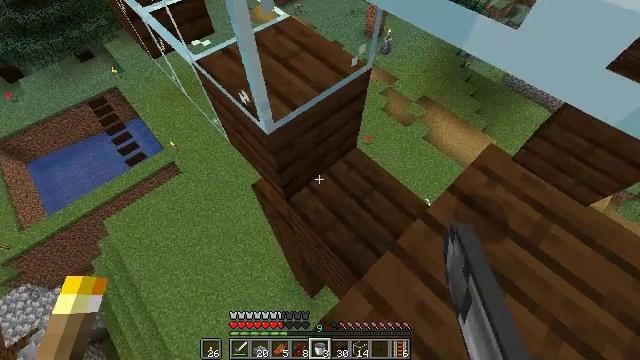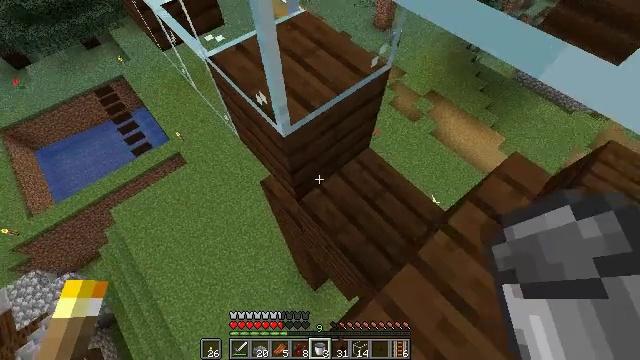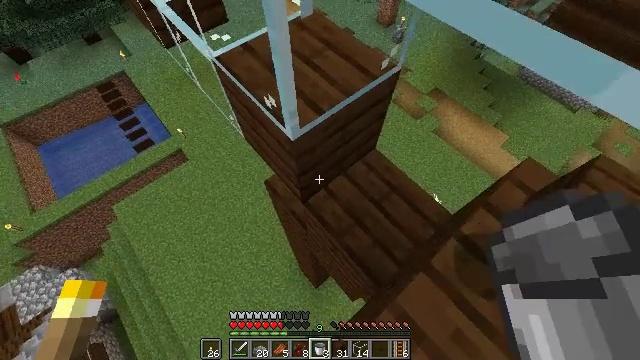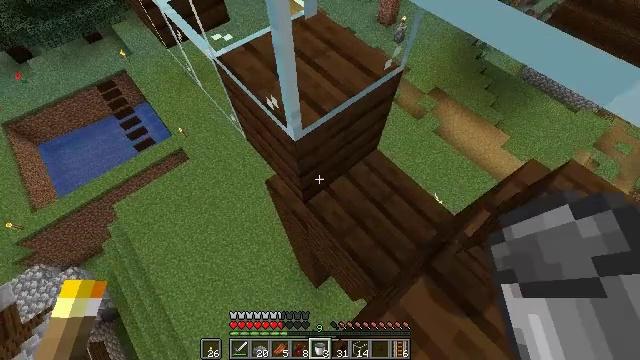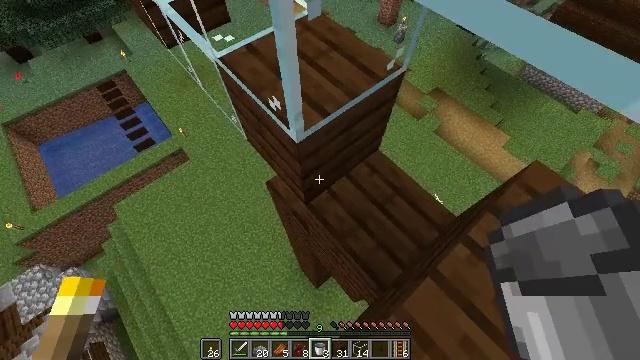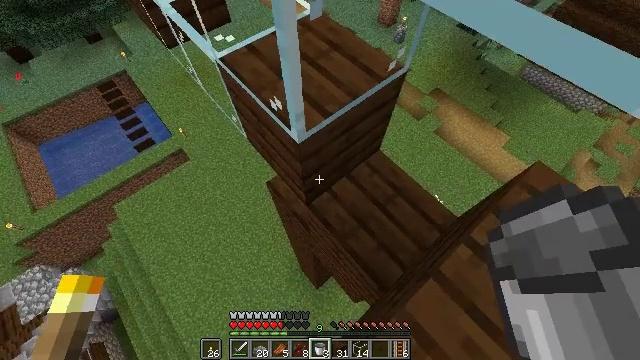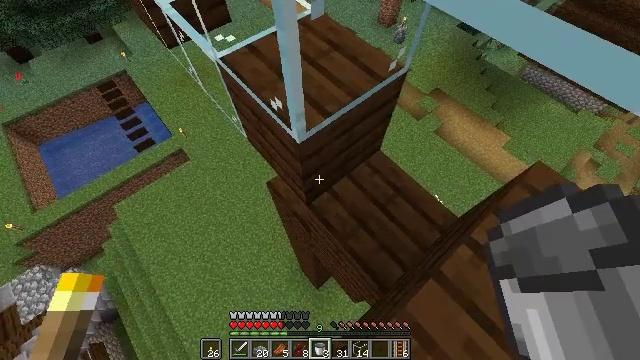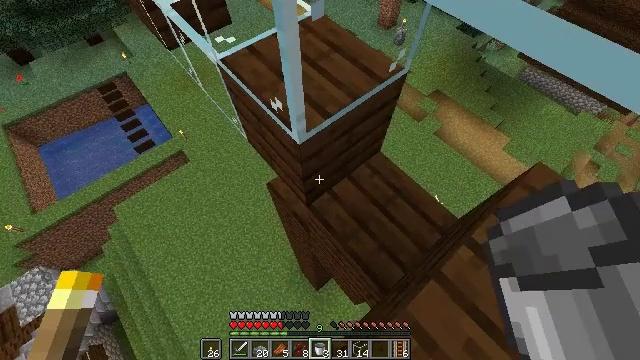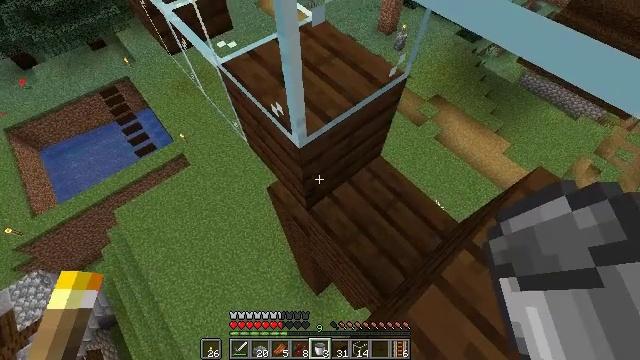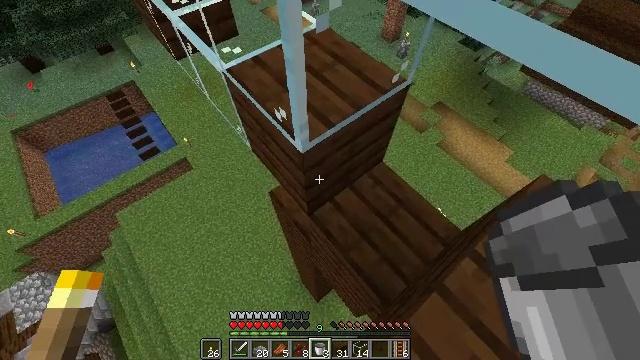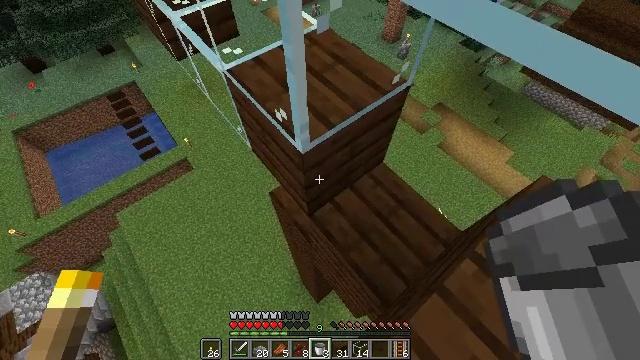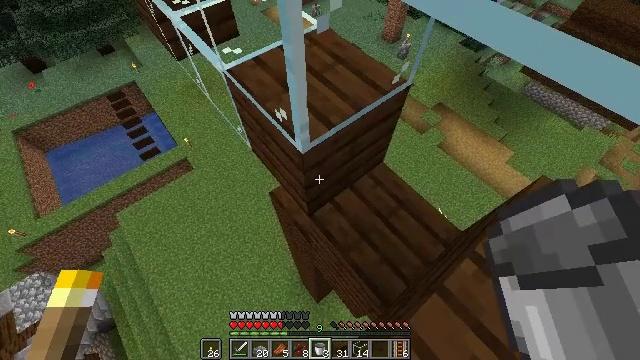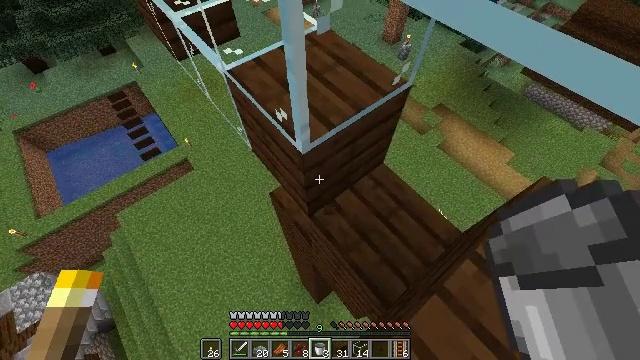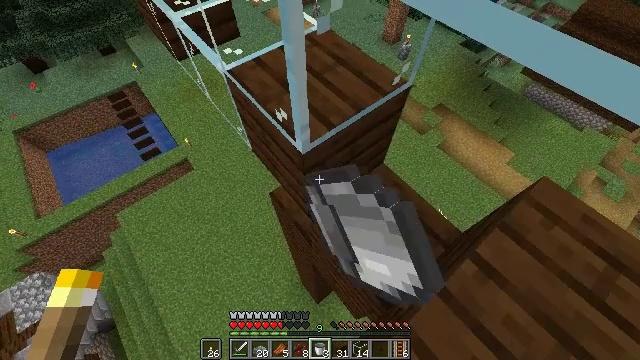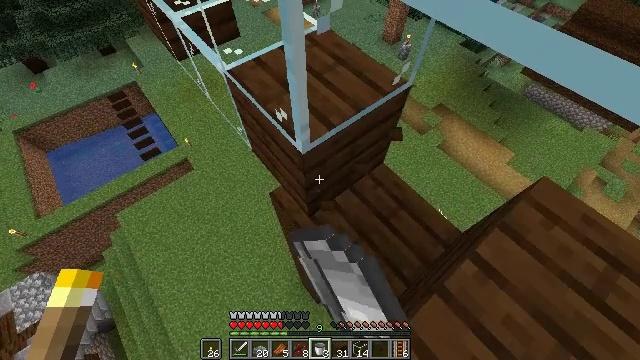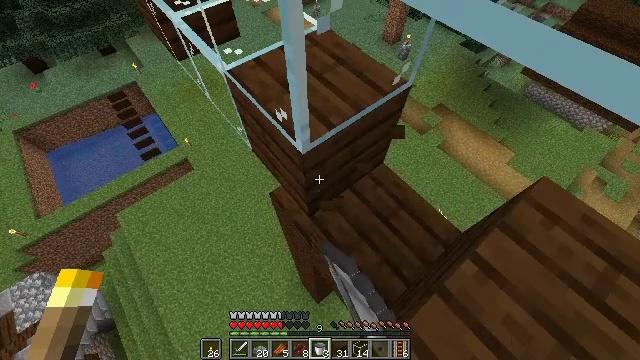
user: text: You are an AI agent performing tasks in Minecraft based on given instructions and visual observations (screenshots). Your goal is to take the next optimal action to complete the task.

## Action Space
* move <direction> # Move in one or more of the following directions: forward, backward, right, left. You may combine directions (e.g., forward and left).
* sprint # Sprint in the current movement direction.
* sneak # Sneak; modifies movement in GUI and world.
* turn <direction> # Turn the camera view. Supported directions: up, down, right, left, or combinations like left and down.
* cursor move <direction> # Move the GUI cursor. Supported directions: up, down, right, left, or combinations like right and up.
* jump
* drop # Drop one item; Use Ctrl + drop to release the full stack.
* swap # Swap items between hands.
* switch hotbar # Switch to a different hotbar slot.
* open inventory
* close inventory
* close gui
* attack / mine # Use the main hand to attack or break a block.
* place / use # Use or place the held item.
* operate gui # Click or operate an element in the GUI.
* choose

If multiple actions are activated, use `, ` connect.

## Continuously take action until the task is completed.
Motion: motion action
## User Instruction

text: Attack the dark oak planks to recycle them.
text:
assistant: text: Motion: move forward and move left, sneak, turn left and down
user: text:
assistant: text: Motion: sneak
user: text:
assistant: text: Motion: sneak
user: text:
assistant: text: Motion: sneak
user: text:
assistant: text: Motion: sneak
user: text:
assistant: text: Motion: sneak
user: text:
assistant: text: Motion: sneak
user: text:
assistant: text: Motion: sneak
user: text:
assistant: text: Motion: sneak, turn up
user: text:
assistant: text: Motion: sneak
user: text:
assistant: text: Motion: sneak
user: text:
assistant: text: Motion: sneak, attack / mine
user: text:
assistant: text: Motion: sneak, attack / mine
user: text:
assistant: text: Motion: sneak, attack / mine
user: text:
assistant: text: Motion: sneak, attack / mine
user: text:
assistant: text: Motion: sneak, attack / mine
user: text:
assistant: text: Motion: sneak, attack / mine
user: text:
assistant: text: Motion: sneak, attack / mine
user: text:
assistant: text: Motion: sneak, attack / mine
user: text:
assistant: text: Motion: sneak, attack / mine
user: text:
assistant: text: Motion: sneak, attack / mine
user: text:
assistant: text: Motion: sneak, attack / mine
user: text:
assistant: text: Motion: sneak, attack / mine
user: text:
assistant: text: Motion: sneak, attack / mine
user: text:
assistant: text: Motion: sneak, attack / mine
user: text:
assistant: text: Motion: sneak, attack / mine
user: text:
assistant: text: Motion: sneak, attack / mine
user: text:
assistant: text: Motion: sneak, attack / mine
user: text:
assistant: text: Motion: sneak, attack / mine
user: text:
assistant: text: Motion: sneak, attack / mine